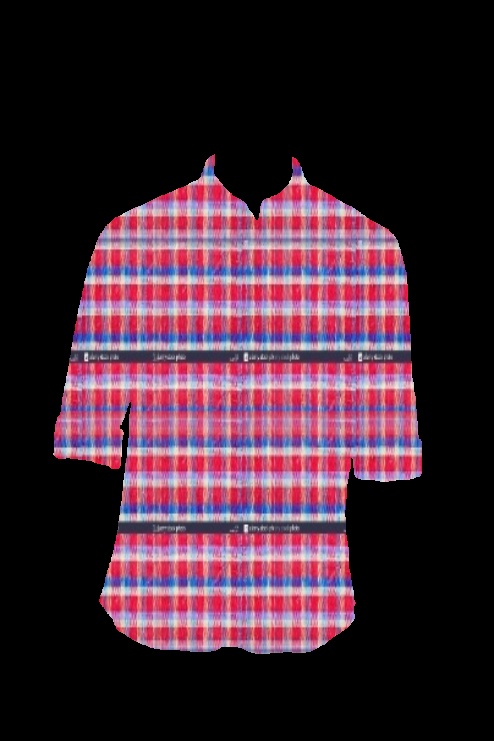
red blue plaid button up tee